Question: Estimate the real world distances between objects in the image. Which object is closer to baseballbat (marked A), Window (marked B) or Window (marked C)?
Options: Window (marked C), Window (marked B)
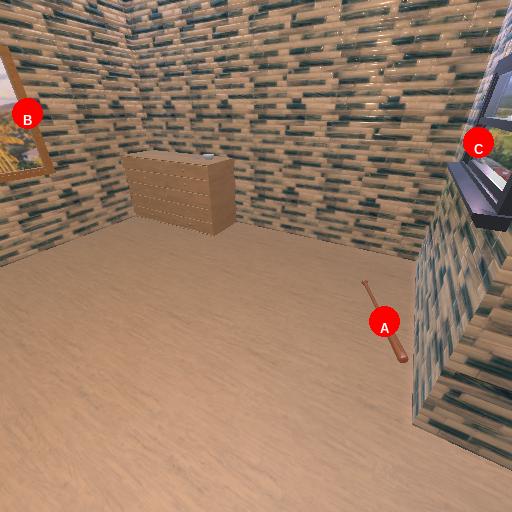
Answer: Window (marked C)